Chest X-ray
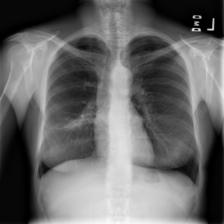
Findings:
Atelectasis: negative
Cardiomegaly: negative
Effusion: negative
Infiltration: negative
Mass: negative
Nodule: negative
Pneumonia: negative
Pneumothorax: negative
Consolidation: negative
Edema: negative
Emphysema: negative
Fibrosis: negative
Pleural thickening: negative
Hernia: negative